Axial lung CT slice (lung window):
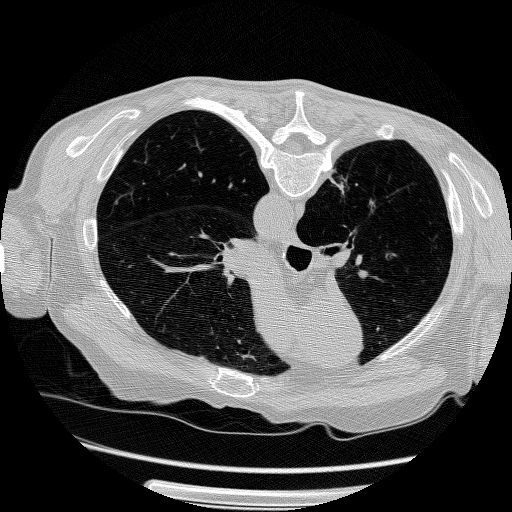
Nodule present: no